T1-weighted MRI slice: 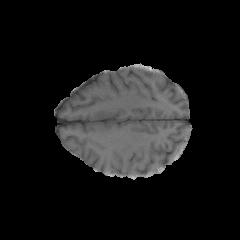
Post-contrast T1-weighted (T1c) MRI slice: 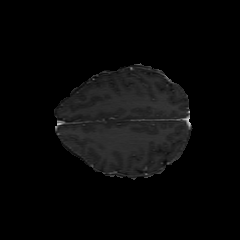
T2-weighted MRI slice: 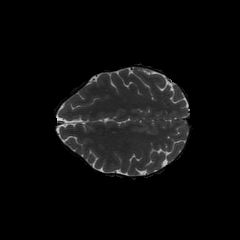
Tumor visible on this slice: no